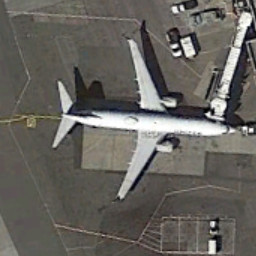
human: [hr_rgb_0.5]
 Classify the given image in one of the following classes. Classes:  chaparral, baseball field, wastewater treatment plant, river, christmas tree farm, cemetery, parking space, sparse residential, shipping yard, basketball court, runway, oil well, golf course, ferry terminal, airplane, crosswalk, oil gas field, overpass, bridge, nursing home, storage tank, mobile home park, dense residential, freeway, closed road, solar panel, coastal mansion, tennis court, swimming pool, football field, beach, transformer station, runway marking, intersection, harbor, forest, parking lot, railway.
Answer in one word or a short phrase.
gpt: airplane